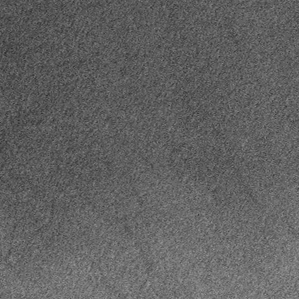
Label: frost